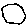
Label: hexagon